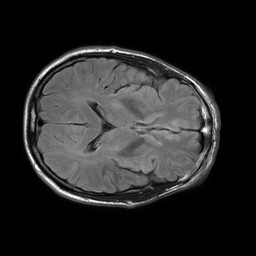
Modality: FLAIR
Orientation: axial
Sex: male
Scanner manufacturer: philips
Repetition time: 11 s
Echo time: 0.125 s